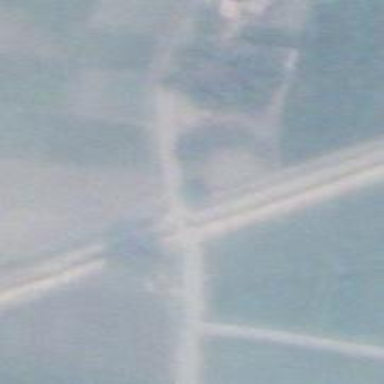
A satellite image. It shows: Unclassified road on bridge.